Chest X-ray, AP view. Patient: 46 years old, sex F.
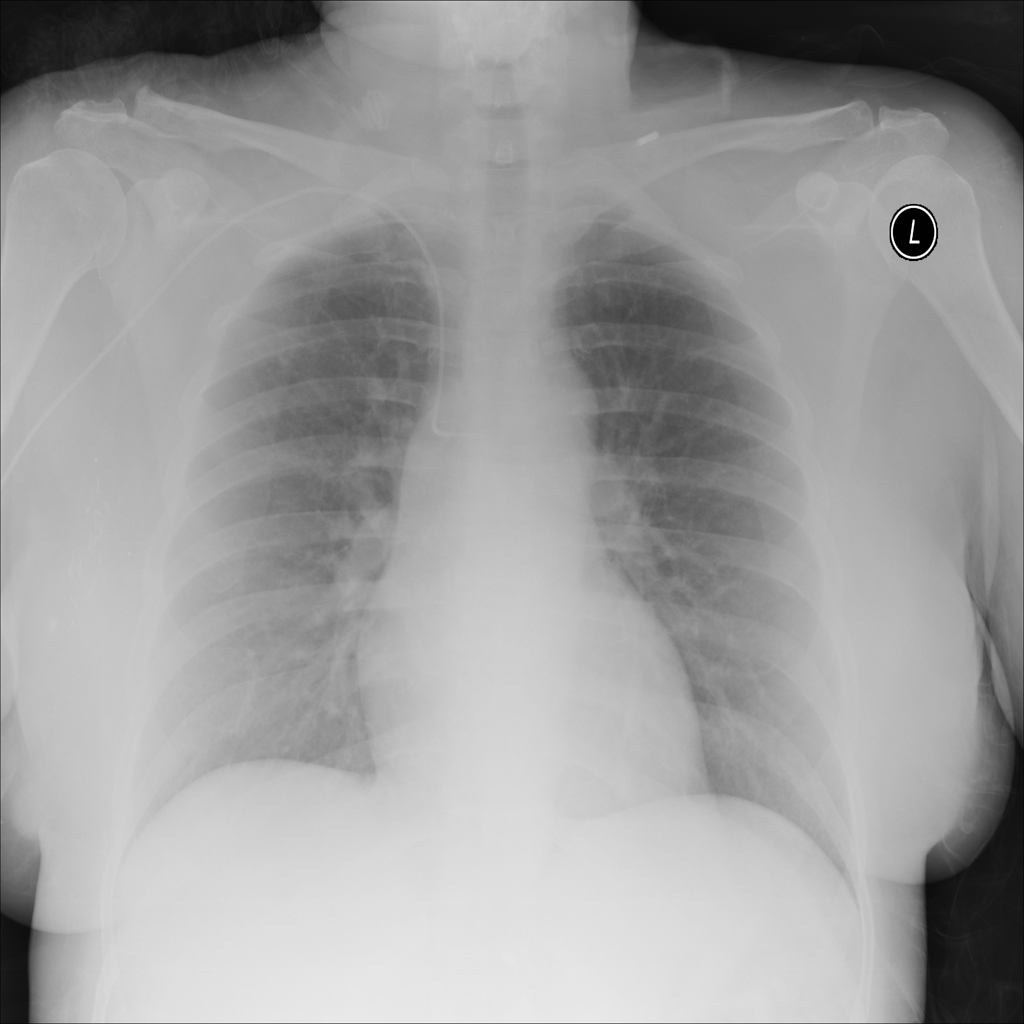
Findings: No Finding